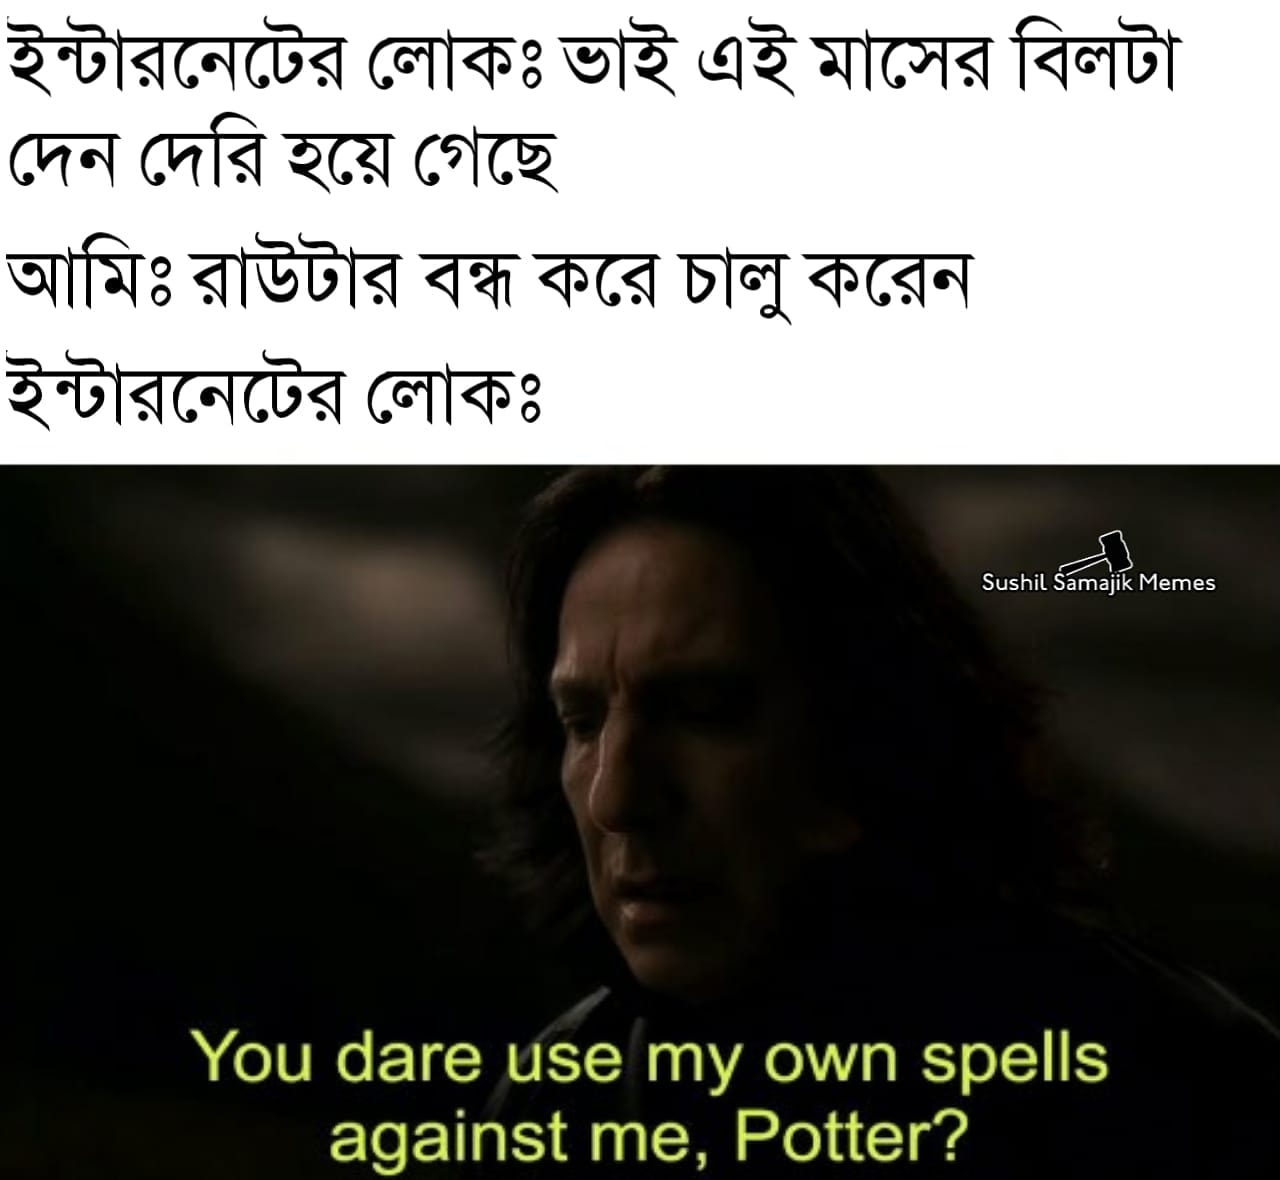
Caption: ইন্টারনেটের লোকঃ ভাই এই মাসের বিলটা দেন দেরি হয়ে গেছে     আমিঃ রাউটার বন্ধ করে চালু করেন    ইন্টারনেটের লোকঃ     You dare use my own spells against me, Potter ?
Label: non-hate